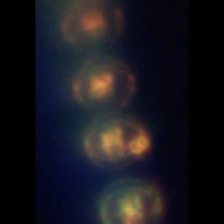
Taxon: Stephanopyxis
Group: Diatoms